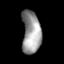
Tissue: lung
Cell type: Epithelial cells
Senescence score: 0.2052
Nuclear area (px): 791
Mean DAPI intensity: 151.607